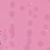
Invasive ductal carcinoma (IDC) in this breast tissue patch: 1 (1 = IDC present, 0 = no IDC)